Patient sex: F
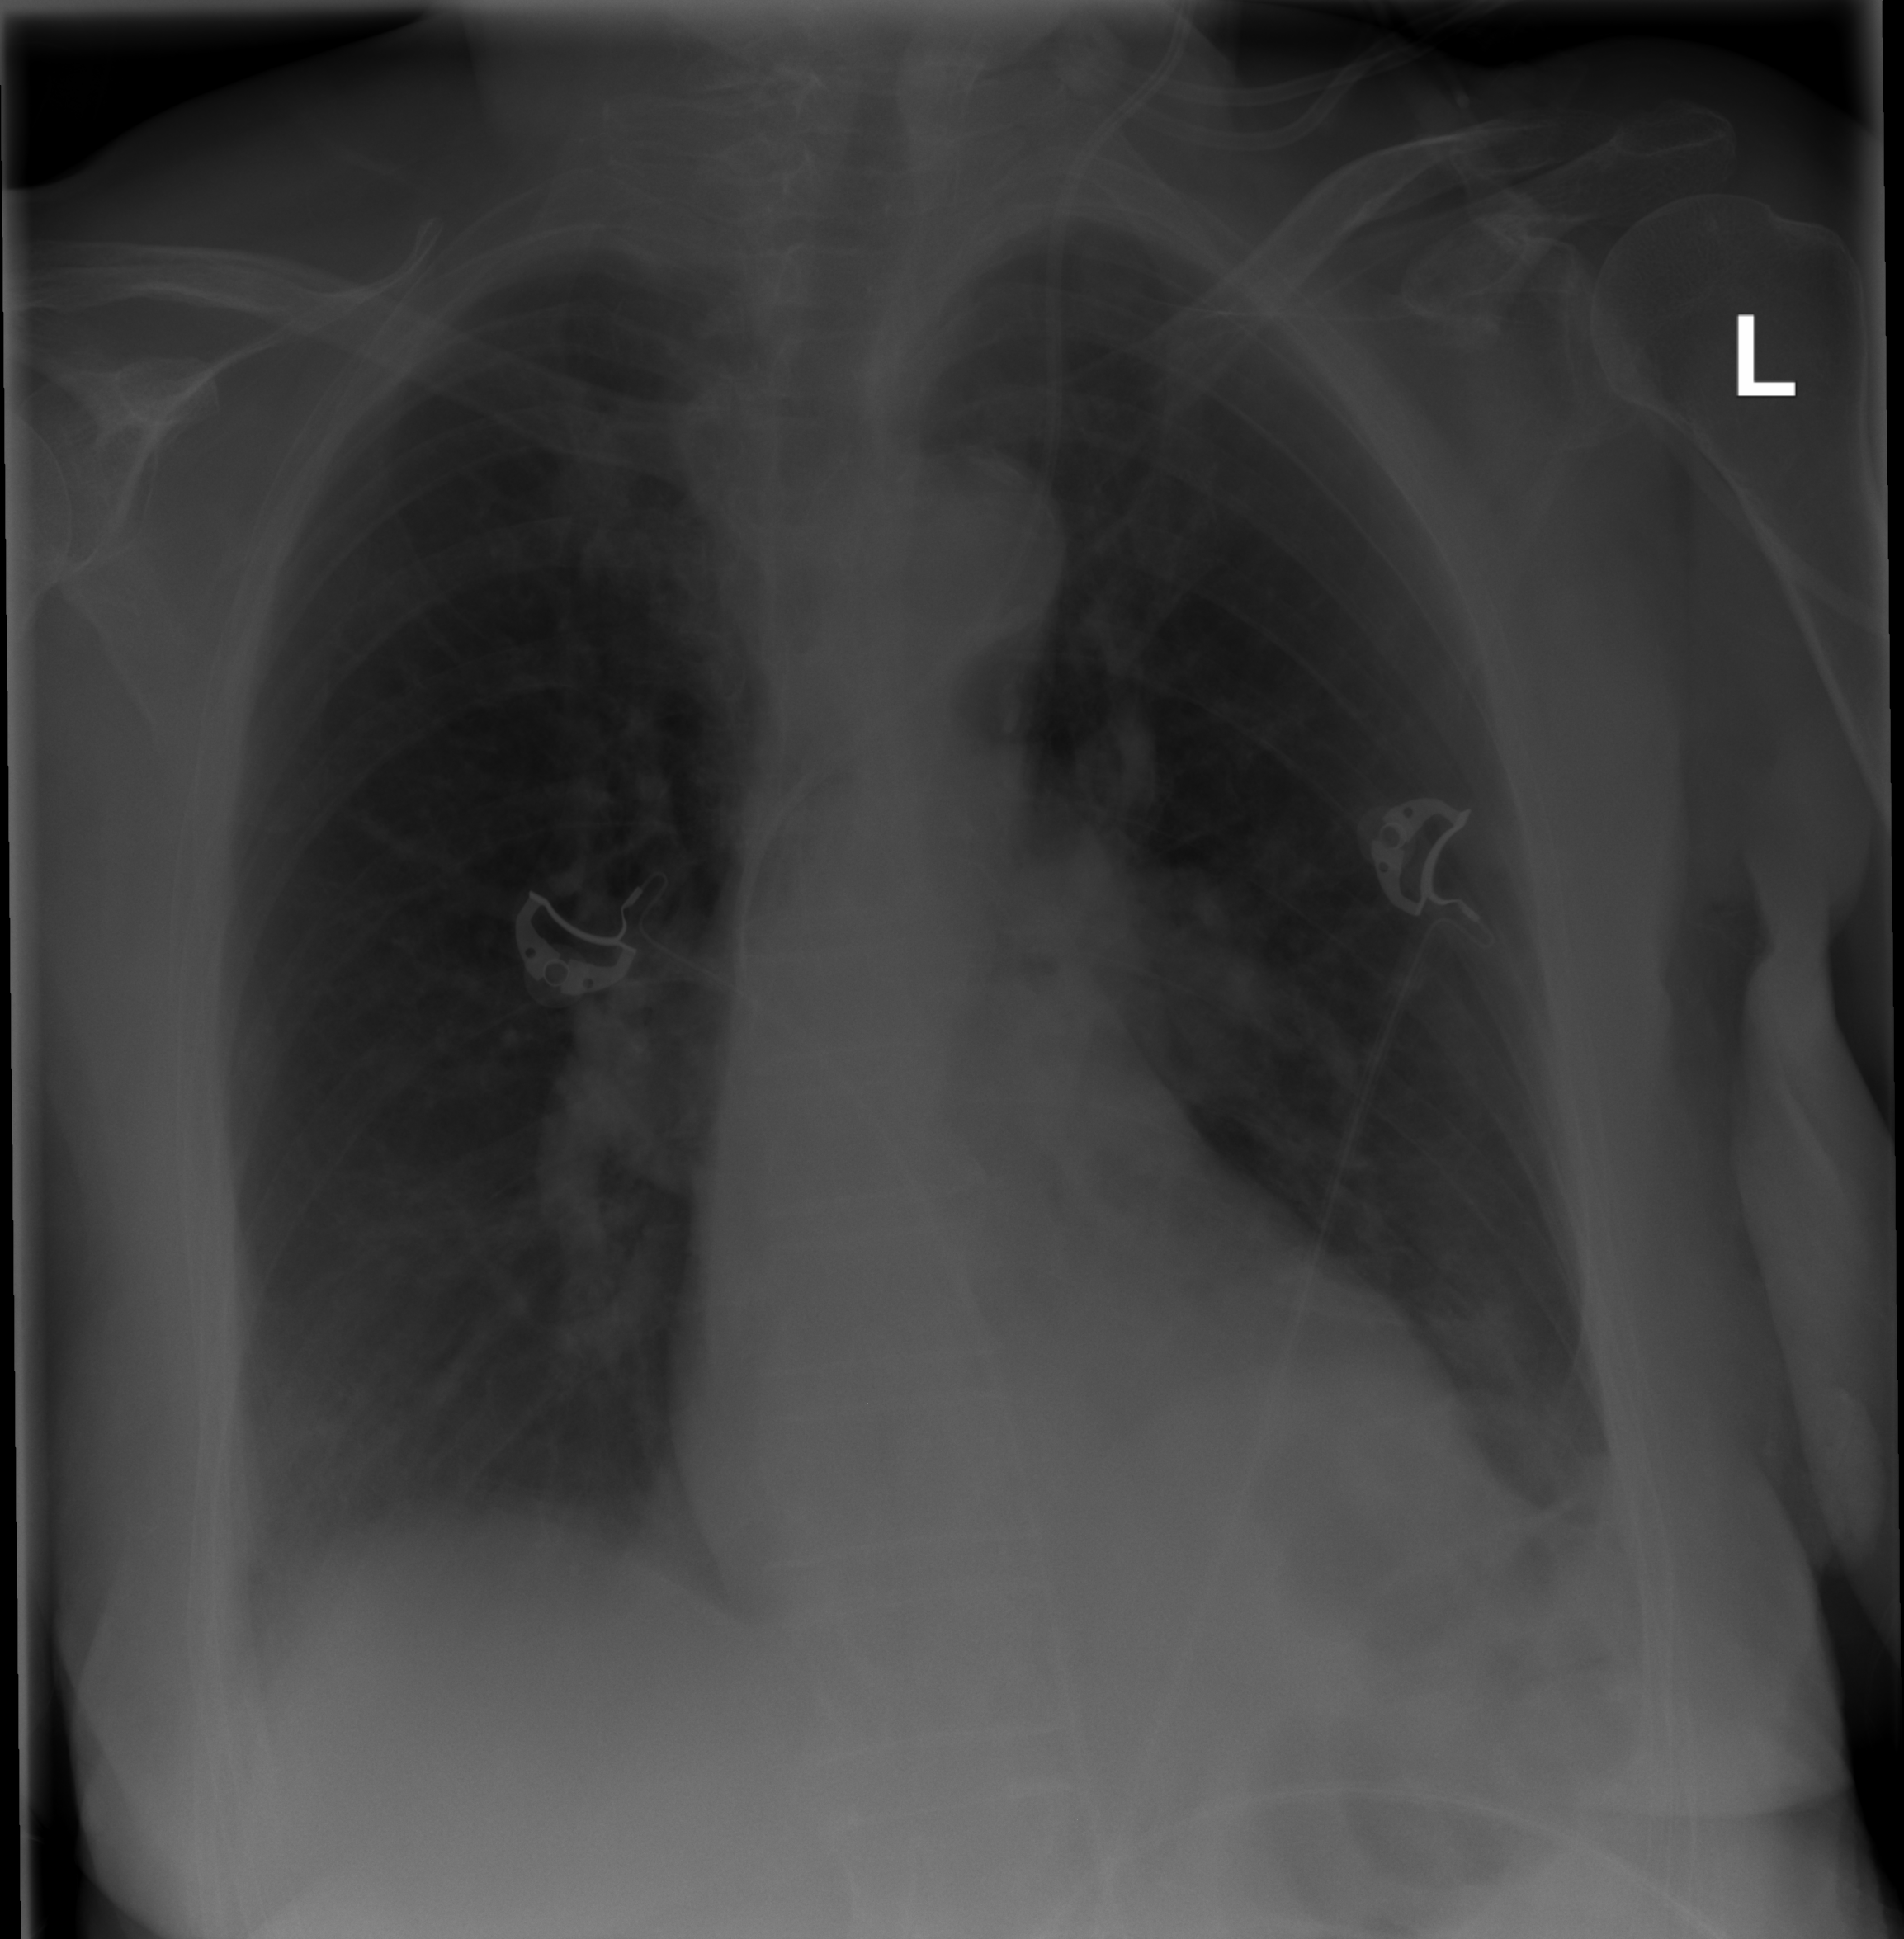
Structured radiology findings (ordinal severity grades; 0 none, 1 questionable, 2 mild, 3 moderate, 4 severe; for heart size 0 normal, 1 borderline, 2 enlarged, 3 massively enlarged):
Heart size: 0
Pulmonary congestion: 2
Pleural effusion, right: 2
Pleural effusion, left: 2
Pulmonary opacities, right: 0
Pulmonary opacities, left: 0
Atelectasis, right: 0
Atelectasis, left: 2